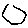
Label: hexagon